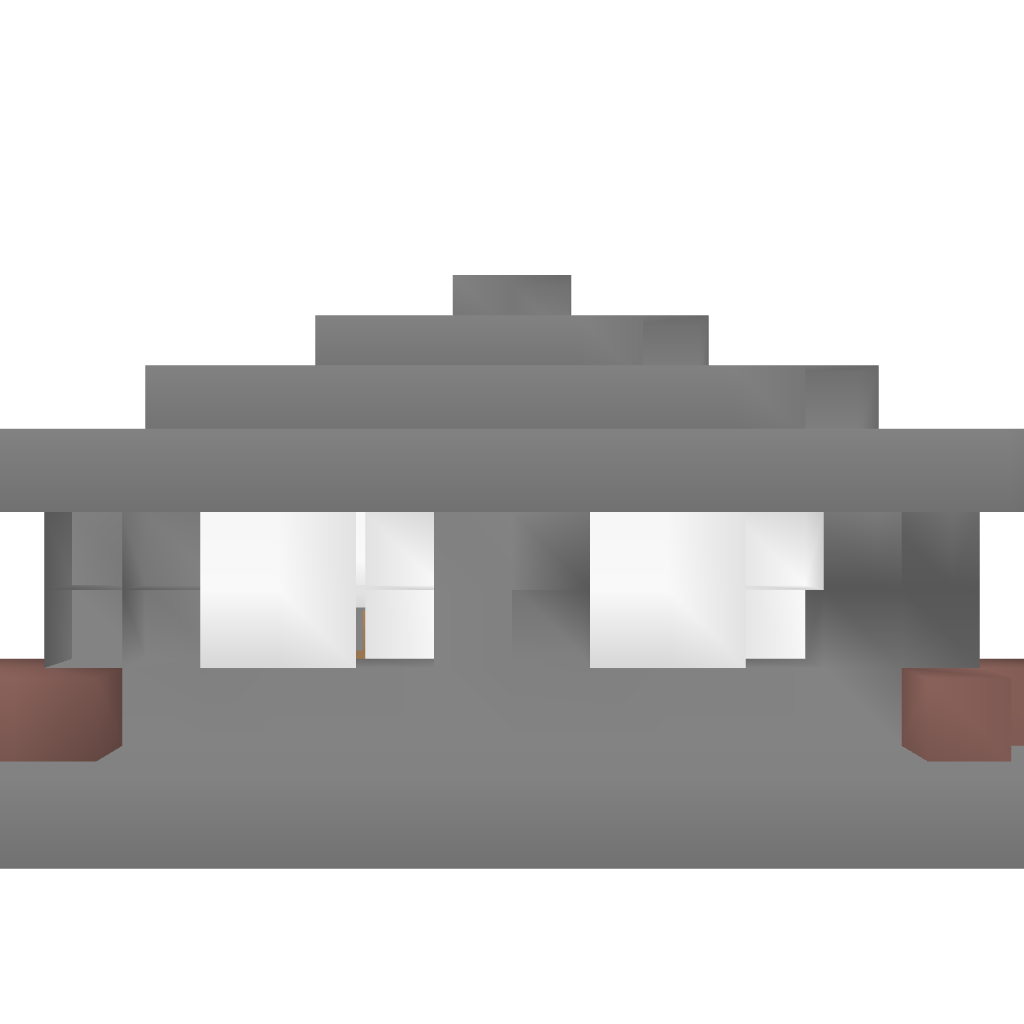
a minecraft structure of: SmallHunt good quality